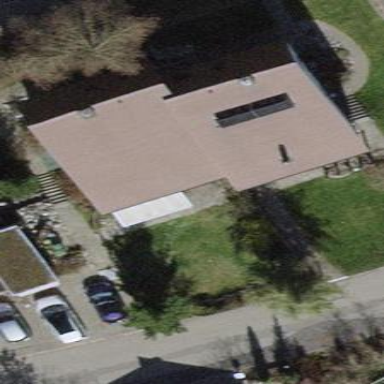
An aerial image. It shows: Semi-detached house with flat roof.